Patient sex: F
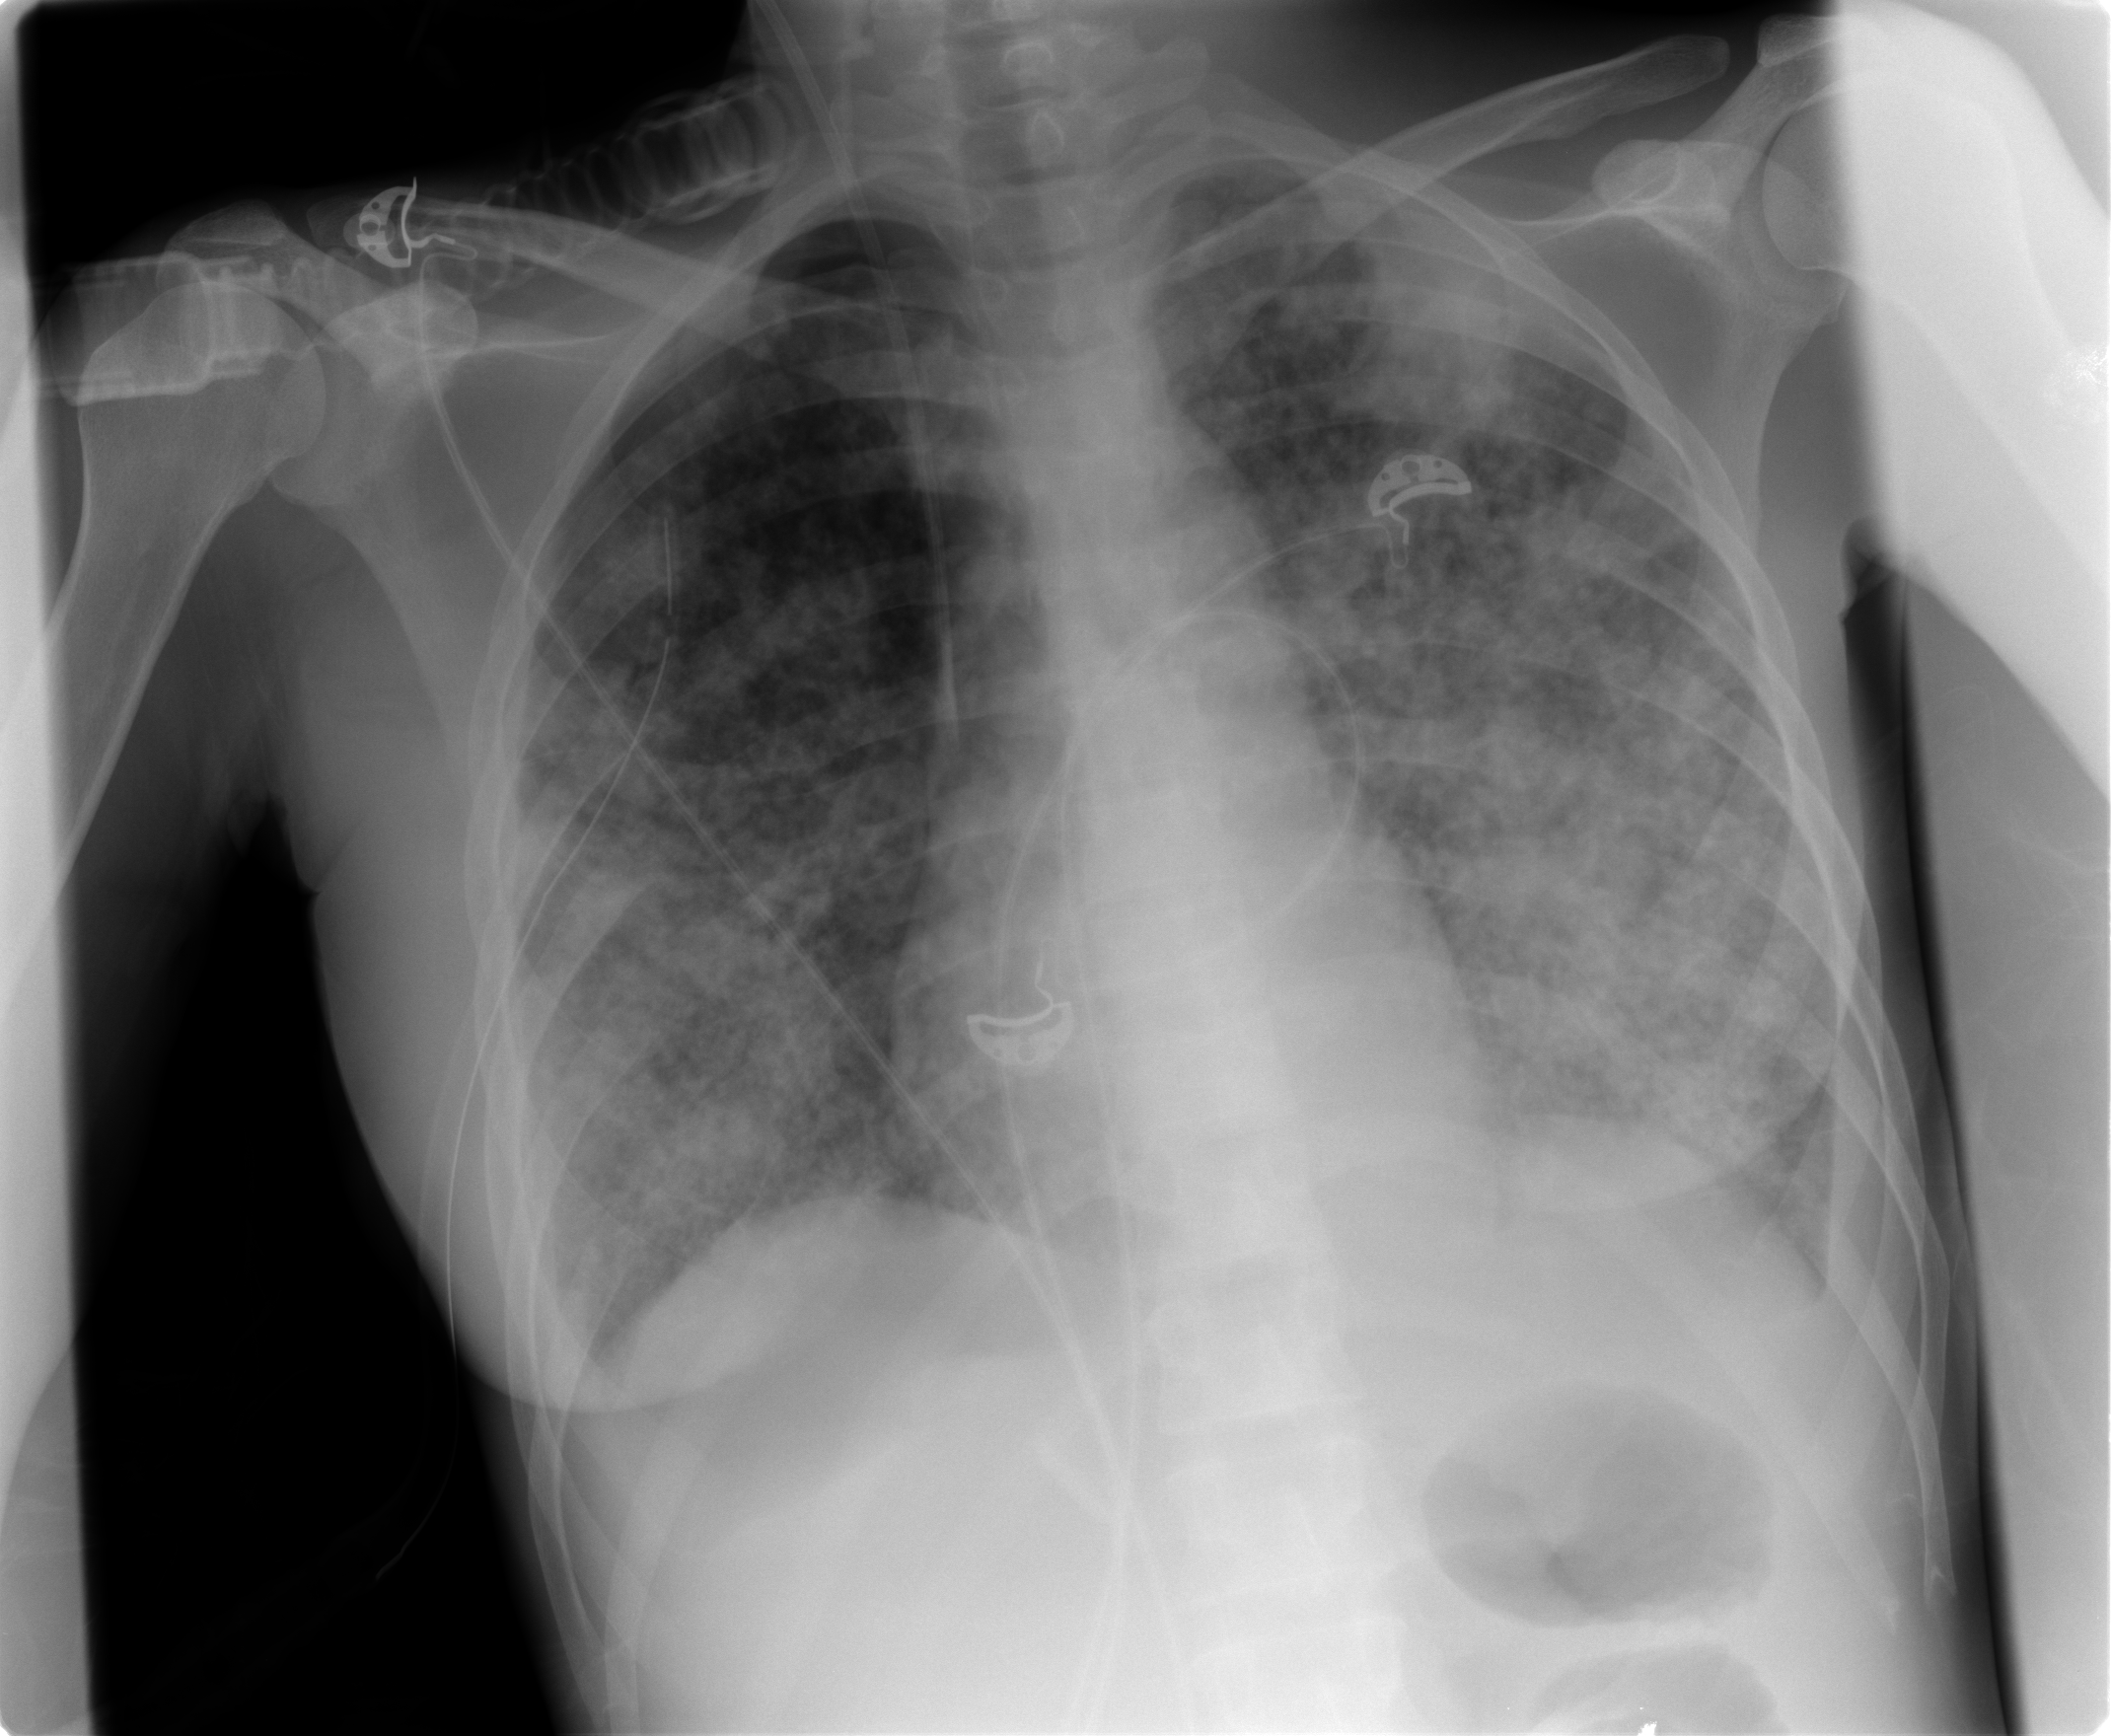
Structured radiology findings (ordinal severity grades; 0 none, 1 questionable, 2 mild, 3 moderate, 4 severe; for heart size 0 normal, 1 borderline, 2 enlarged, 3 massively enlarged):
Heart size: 0
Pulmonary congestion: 0
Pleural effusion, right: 2
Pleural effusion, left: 2
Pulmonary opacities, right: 4
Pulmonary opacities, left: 4
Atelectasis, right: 3
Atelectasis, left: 3